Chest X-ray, PA view. Patient: 52 years old, sex M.
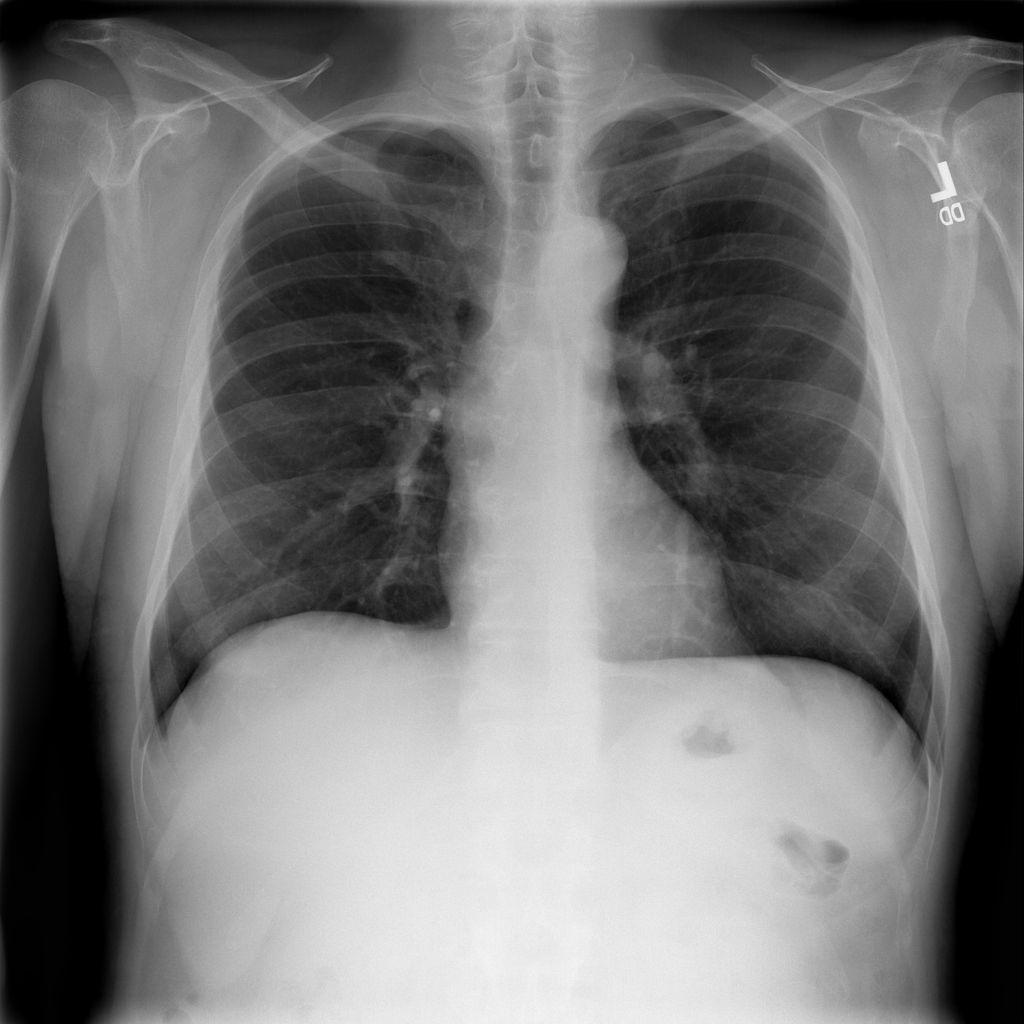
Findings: No Finding